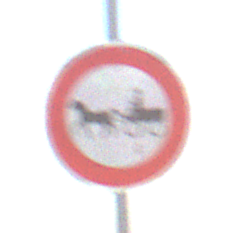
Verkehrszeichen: VerbotGespannfuhrwerke
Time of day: SunriseSunset
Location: Outdoor (Nature)
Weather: PartlyCloudy
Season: NotSpecified
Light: Natural